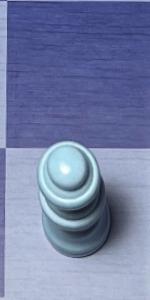
Label: Queen_White